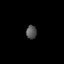
Tissue: lung
Cell type: T cells
Senescence score: 0.5602
Nuclear area (px): 139
Mean DAPI intensity: 85.129